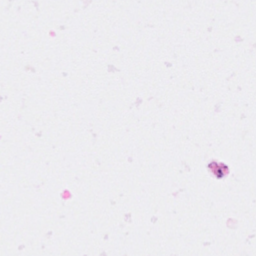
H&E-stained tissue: Breast